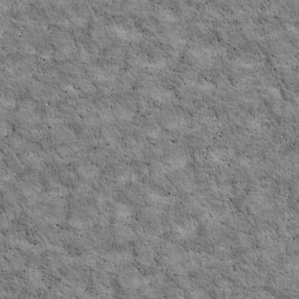
Label: non_frost